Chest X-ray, PA view. Patient: 67 years old, sex M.
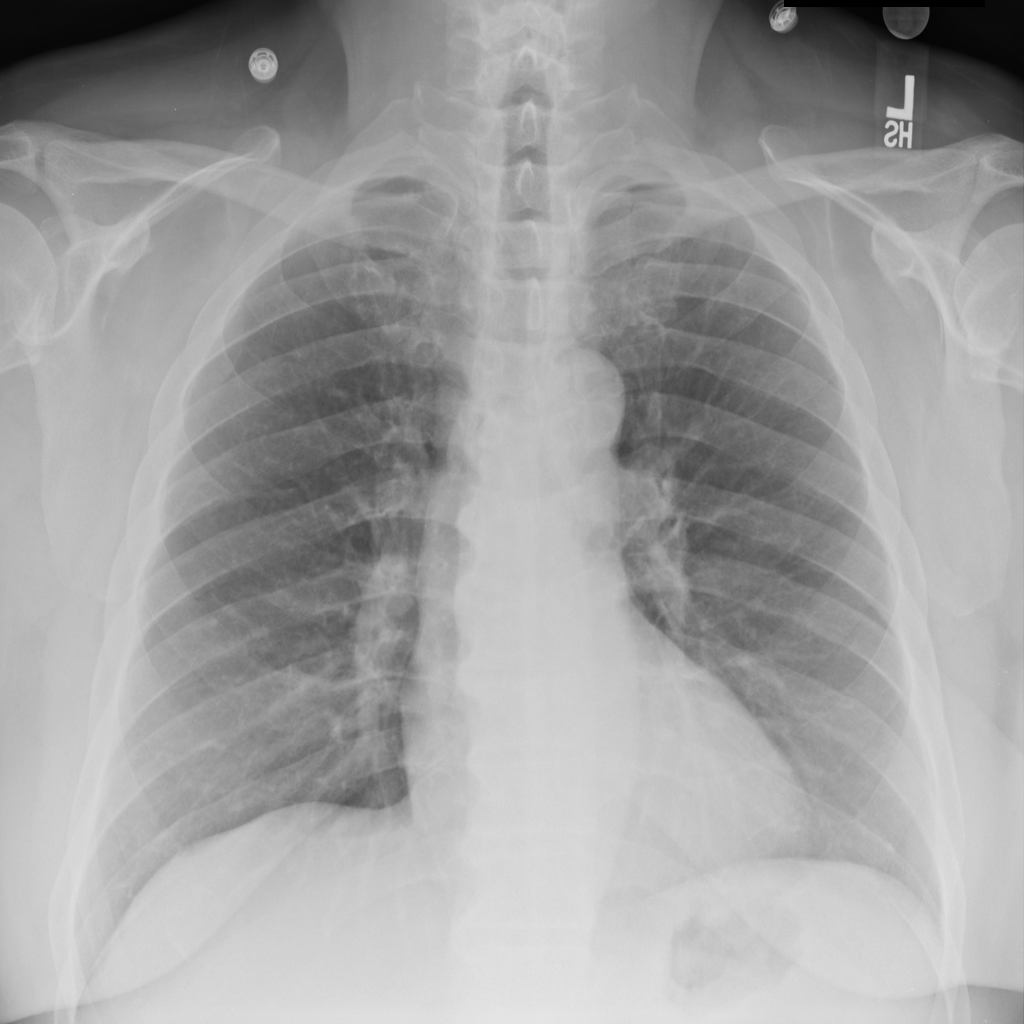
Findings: No Finding